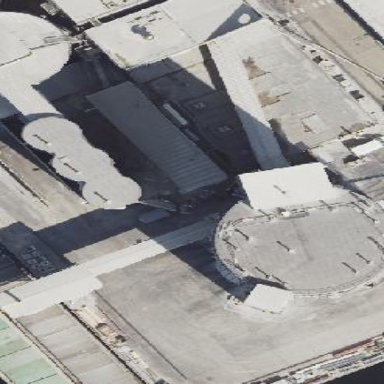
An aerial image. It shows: Industrial building with grey roof.